Field crop: maize
Growth stage: 2
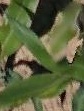
Species: maize